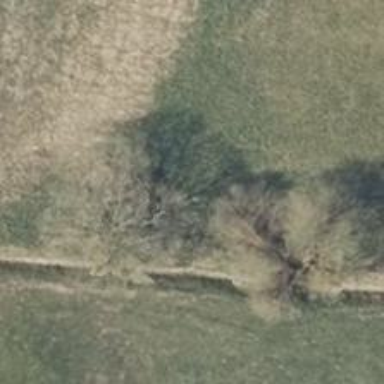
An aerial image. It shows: Deciduous tree with broadleaved leaves.